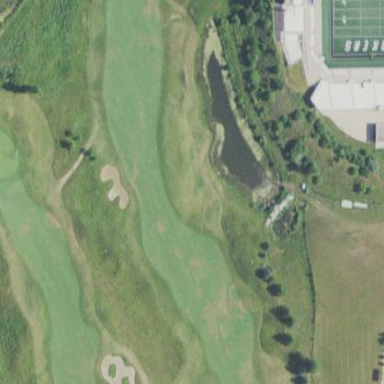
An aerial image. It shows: Area of rough grass used for golf.